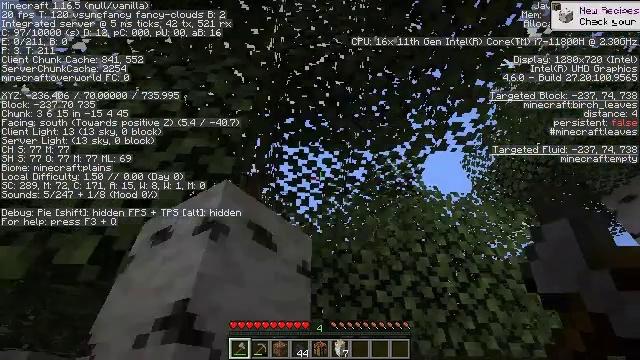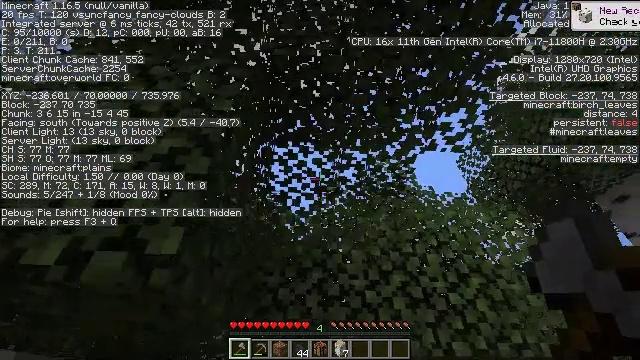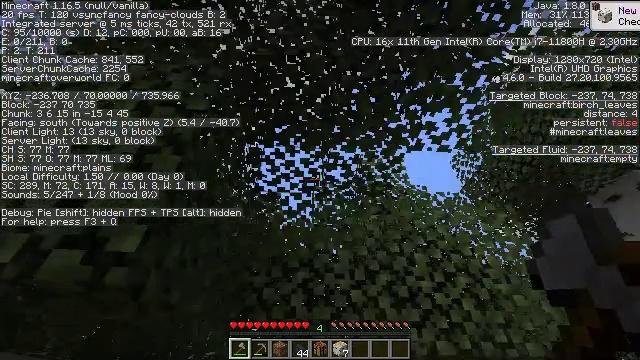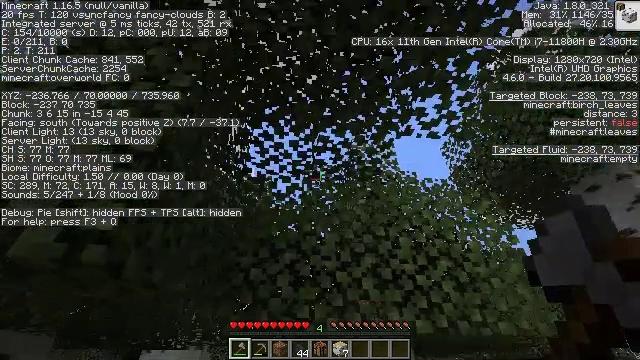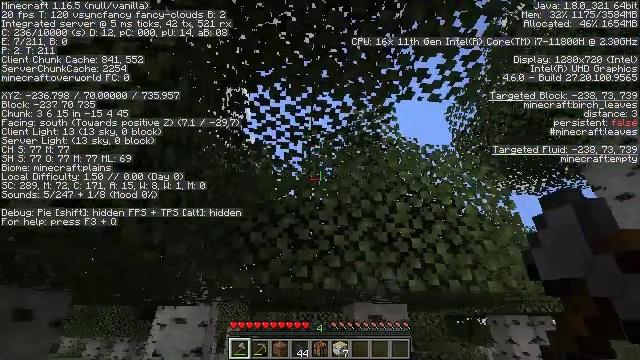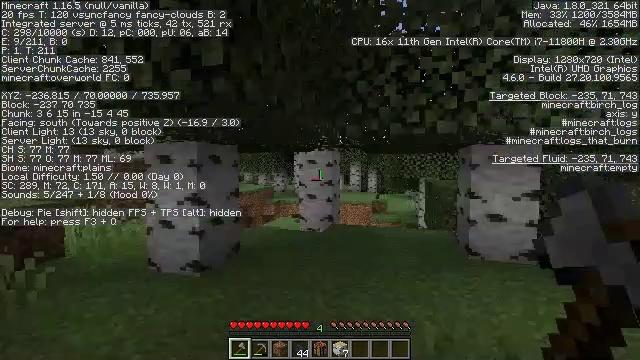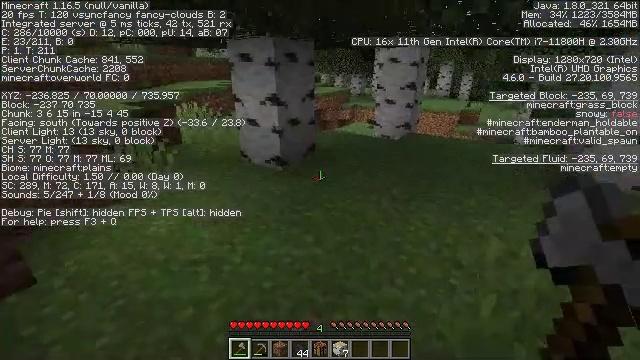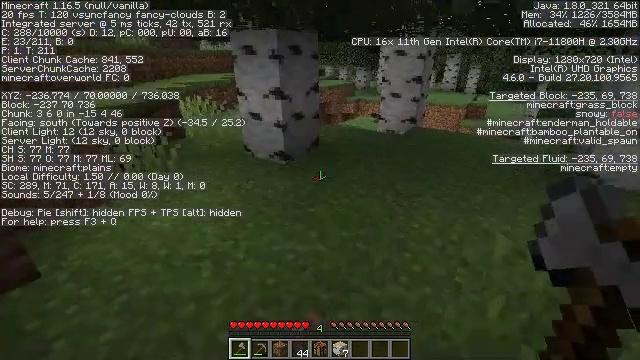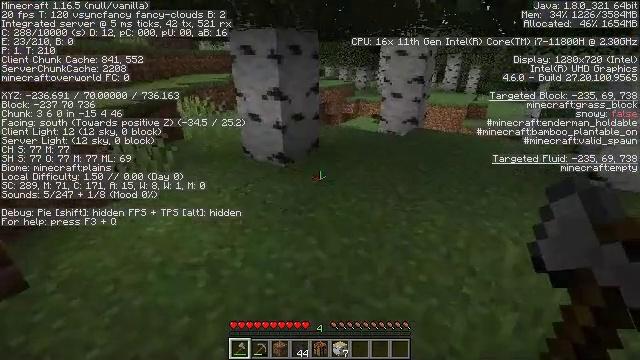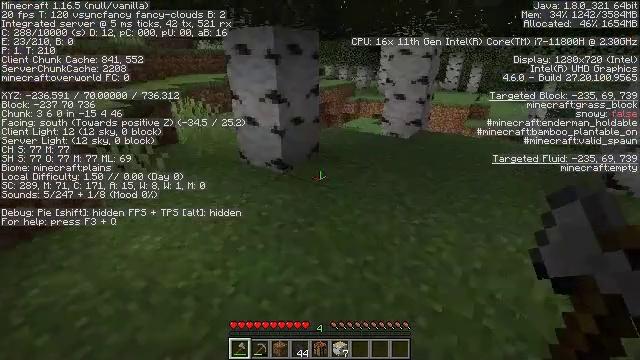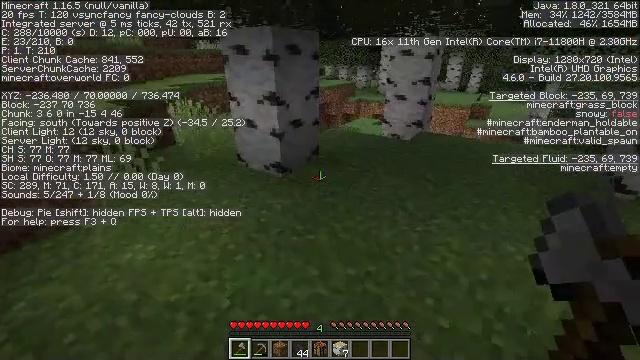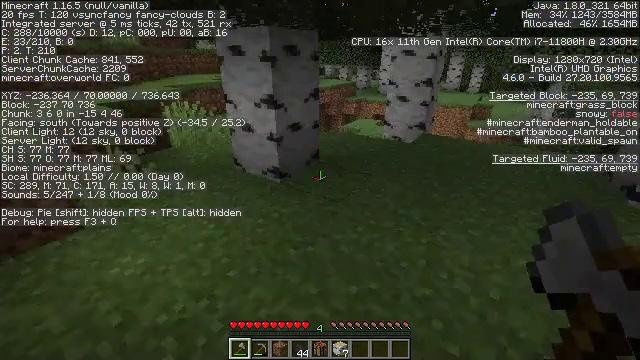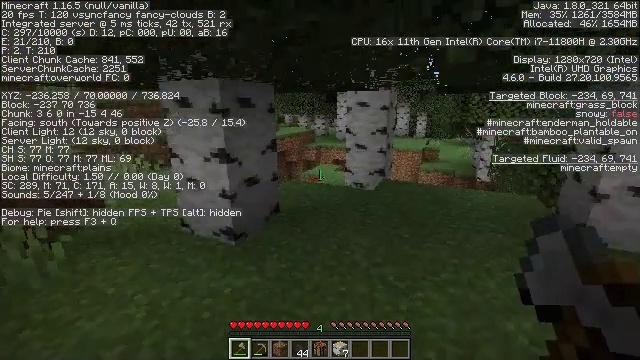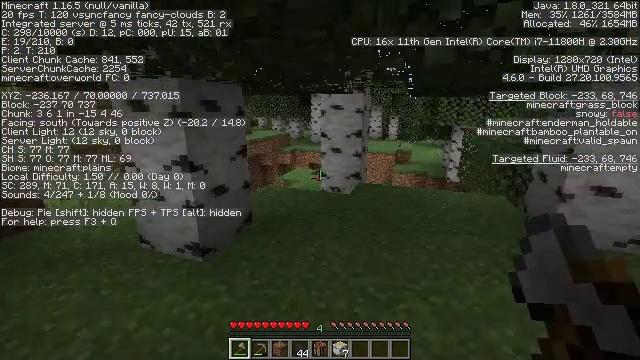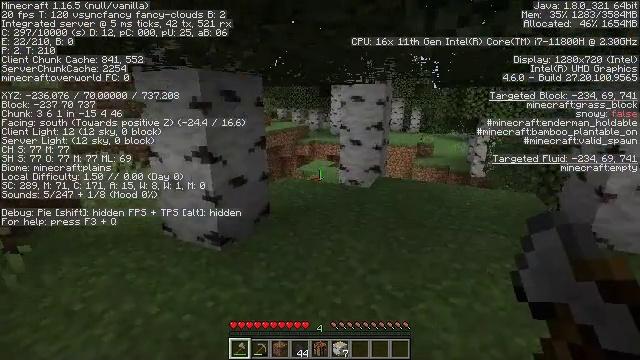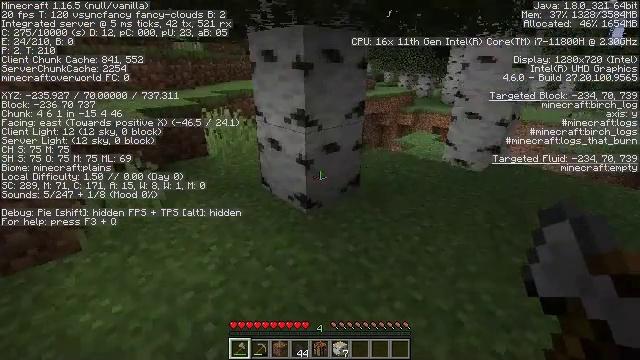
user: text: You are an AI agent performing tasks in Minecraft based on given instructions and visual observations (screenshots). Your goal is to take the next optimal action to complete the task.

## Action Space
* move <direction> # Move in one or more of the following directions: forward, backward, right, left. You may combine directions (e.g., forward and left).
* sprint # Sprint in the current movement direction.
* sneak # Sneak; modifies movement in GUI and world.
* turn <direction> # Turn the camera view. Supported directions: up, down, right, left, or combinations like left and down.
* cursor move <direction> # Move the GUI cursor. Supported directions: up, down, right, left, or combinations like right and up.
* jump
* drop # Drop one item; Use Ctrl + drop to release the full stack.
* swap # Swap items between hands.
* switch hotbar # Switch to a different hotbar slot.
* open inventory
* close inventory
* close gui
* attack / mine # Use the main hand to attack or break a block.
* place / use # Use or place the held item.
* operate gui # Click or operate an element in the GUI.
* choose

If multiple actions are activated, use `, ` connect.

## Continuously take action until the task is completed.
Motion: motion action
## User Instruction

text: Gather birch log for crafting.
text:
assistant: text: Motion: move right
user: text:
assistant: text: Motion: no_op
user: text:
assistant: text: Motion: turn right and down
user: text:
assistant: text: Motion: turn down
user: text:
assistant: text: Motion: turn left and down
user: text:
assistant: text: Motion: turn left and down
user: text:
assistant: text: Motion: move forward, turn down
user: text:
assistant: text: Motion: move forward
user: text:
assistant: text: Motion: move forward
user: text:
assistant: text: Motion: move forward
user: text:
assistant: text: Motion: move forward
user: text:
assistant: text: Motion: move forward, turn right and up
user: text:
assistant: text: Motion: move forward, turn right
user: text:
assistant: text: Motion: move forward, turn left and down
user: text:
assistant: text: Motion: move forward and move left, turn left and down
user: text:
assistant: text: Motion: move left, turn left and down
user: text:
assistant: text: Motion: move left, attack / mine
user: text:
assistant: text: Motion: move forward, attack / mine
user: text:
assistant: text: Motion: move forward, attack / mine
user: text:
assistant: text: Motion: move forward, attack / mine
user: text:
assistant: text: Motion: move forward, attack / mine
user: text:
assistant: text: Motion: move forward, attack / mine
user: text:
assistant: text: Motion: attack / mine
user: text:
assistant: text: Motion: attack / mine
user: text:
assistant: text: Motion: turn right and down, attack / mine
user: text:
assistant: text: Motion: attack / mine
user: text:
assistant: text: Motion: attack / mine
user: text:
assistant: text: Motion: attack / mine
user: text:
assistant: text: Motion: attack / mine
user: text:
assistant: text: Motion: attack / mine